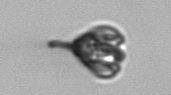
Label: Pyramimonas_longicauda